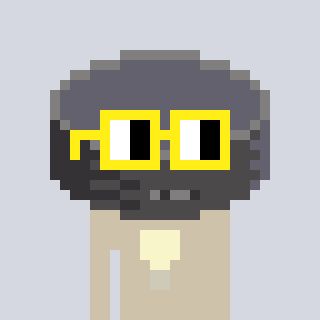
a pixel art character with square yellow glasses, a hockey puck-shaped head and a bege-colored body on a cool background